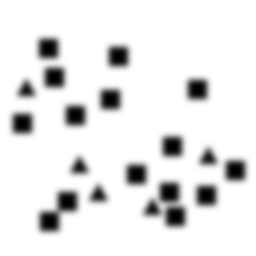
Squares: 15
Triangles: 5
Stars: 0
Total shapes: 20